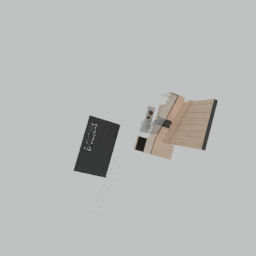
Label: architecture